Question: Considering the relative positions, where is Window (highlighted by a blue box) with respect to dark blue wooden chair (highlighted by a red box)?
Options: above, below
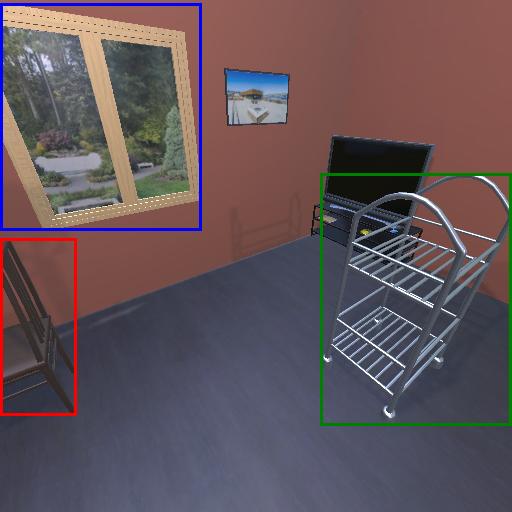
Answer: above